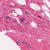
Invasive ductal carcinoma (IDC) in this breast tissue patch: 0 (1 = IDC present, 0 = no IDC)